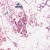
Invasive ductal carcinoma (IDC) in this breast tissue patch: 0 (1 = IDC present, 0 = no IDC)